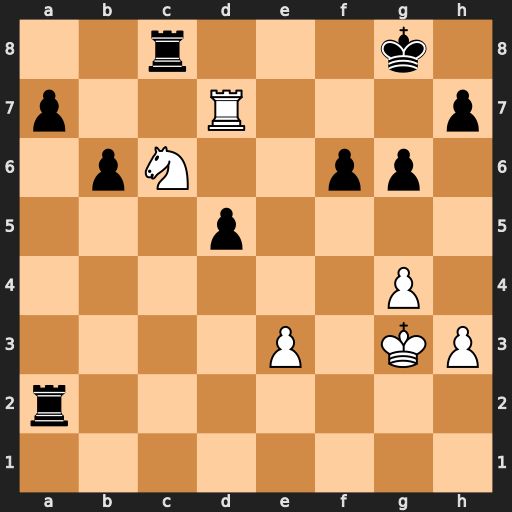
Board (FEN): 2r3k1/p2R3p/1pN2pp1/3p4/6P1/4P1KP/r7/8
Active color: w
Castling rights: -
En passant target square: -
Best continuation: Ne7+ Kf8 Nxc8